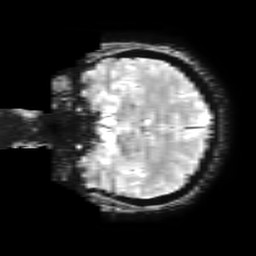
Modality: T2starw
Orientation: coronal
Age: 55
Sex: female
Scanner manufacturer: ge
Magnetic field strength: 3 T
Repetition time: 0.65 s
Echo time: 0.02 s